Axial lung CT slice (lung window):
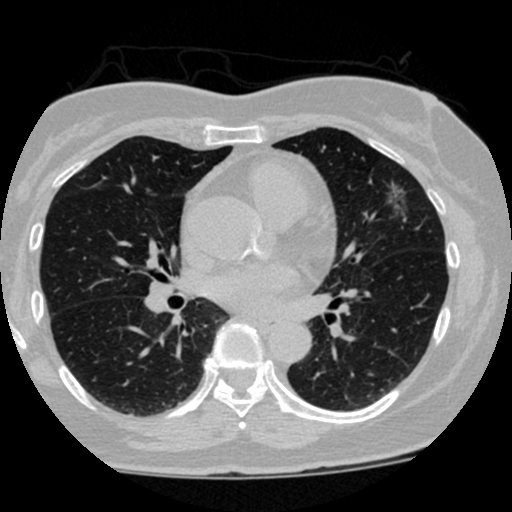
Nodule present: yes
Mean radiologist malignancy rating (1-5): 2.5